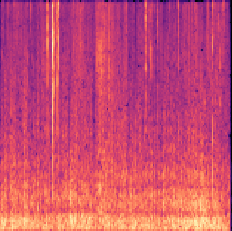
Sound class: Fire crackling